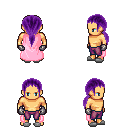
a pixel art fantasy rpg character, male body template, human, tanned skin, pink cape, magenta pants, purple ponytail hairstyle, metal gloves, white slippers, four views (front, back, left, right), 2x2 character sprite sheet, small pixel art, hard edges, no anti-aliasing